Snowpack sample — Rabbit Ears Pass, Jackson County, Colorado, USA (12/17/25, 1:08 PM MST)
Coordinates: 40.387, -106.625
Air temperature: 34 °F
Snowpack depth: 46 cm
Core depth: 30 cm
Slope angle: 6°, slope face: 165°
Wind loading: medium
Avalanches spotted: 0
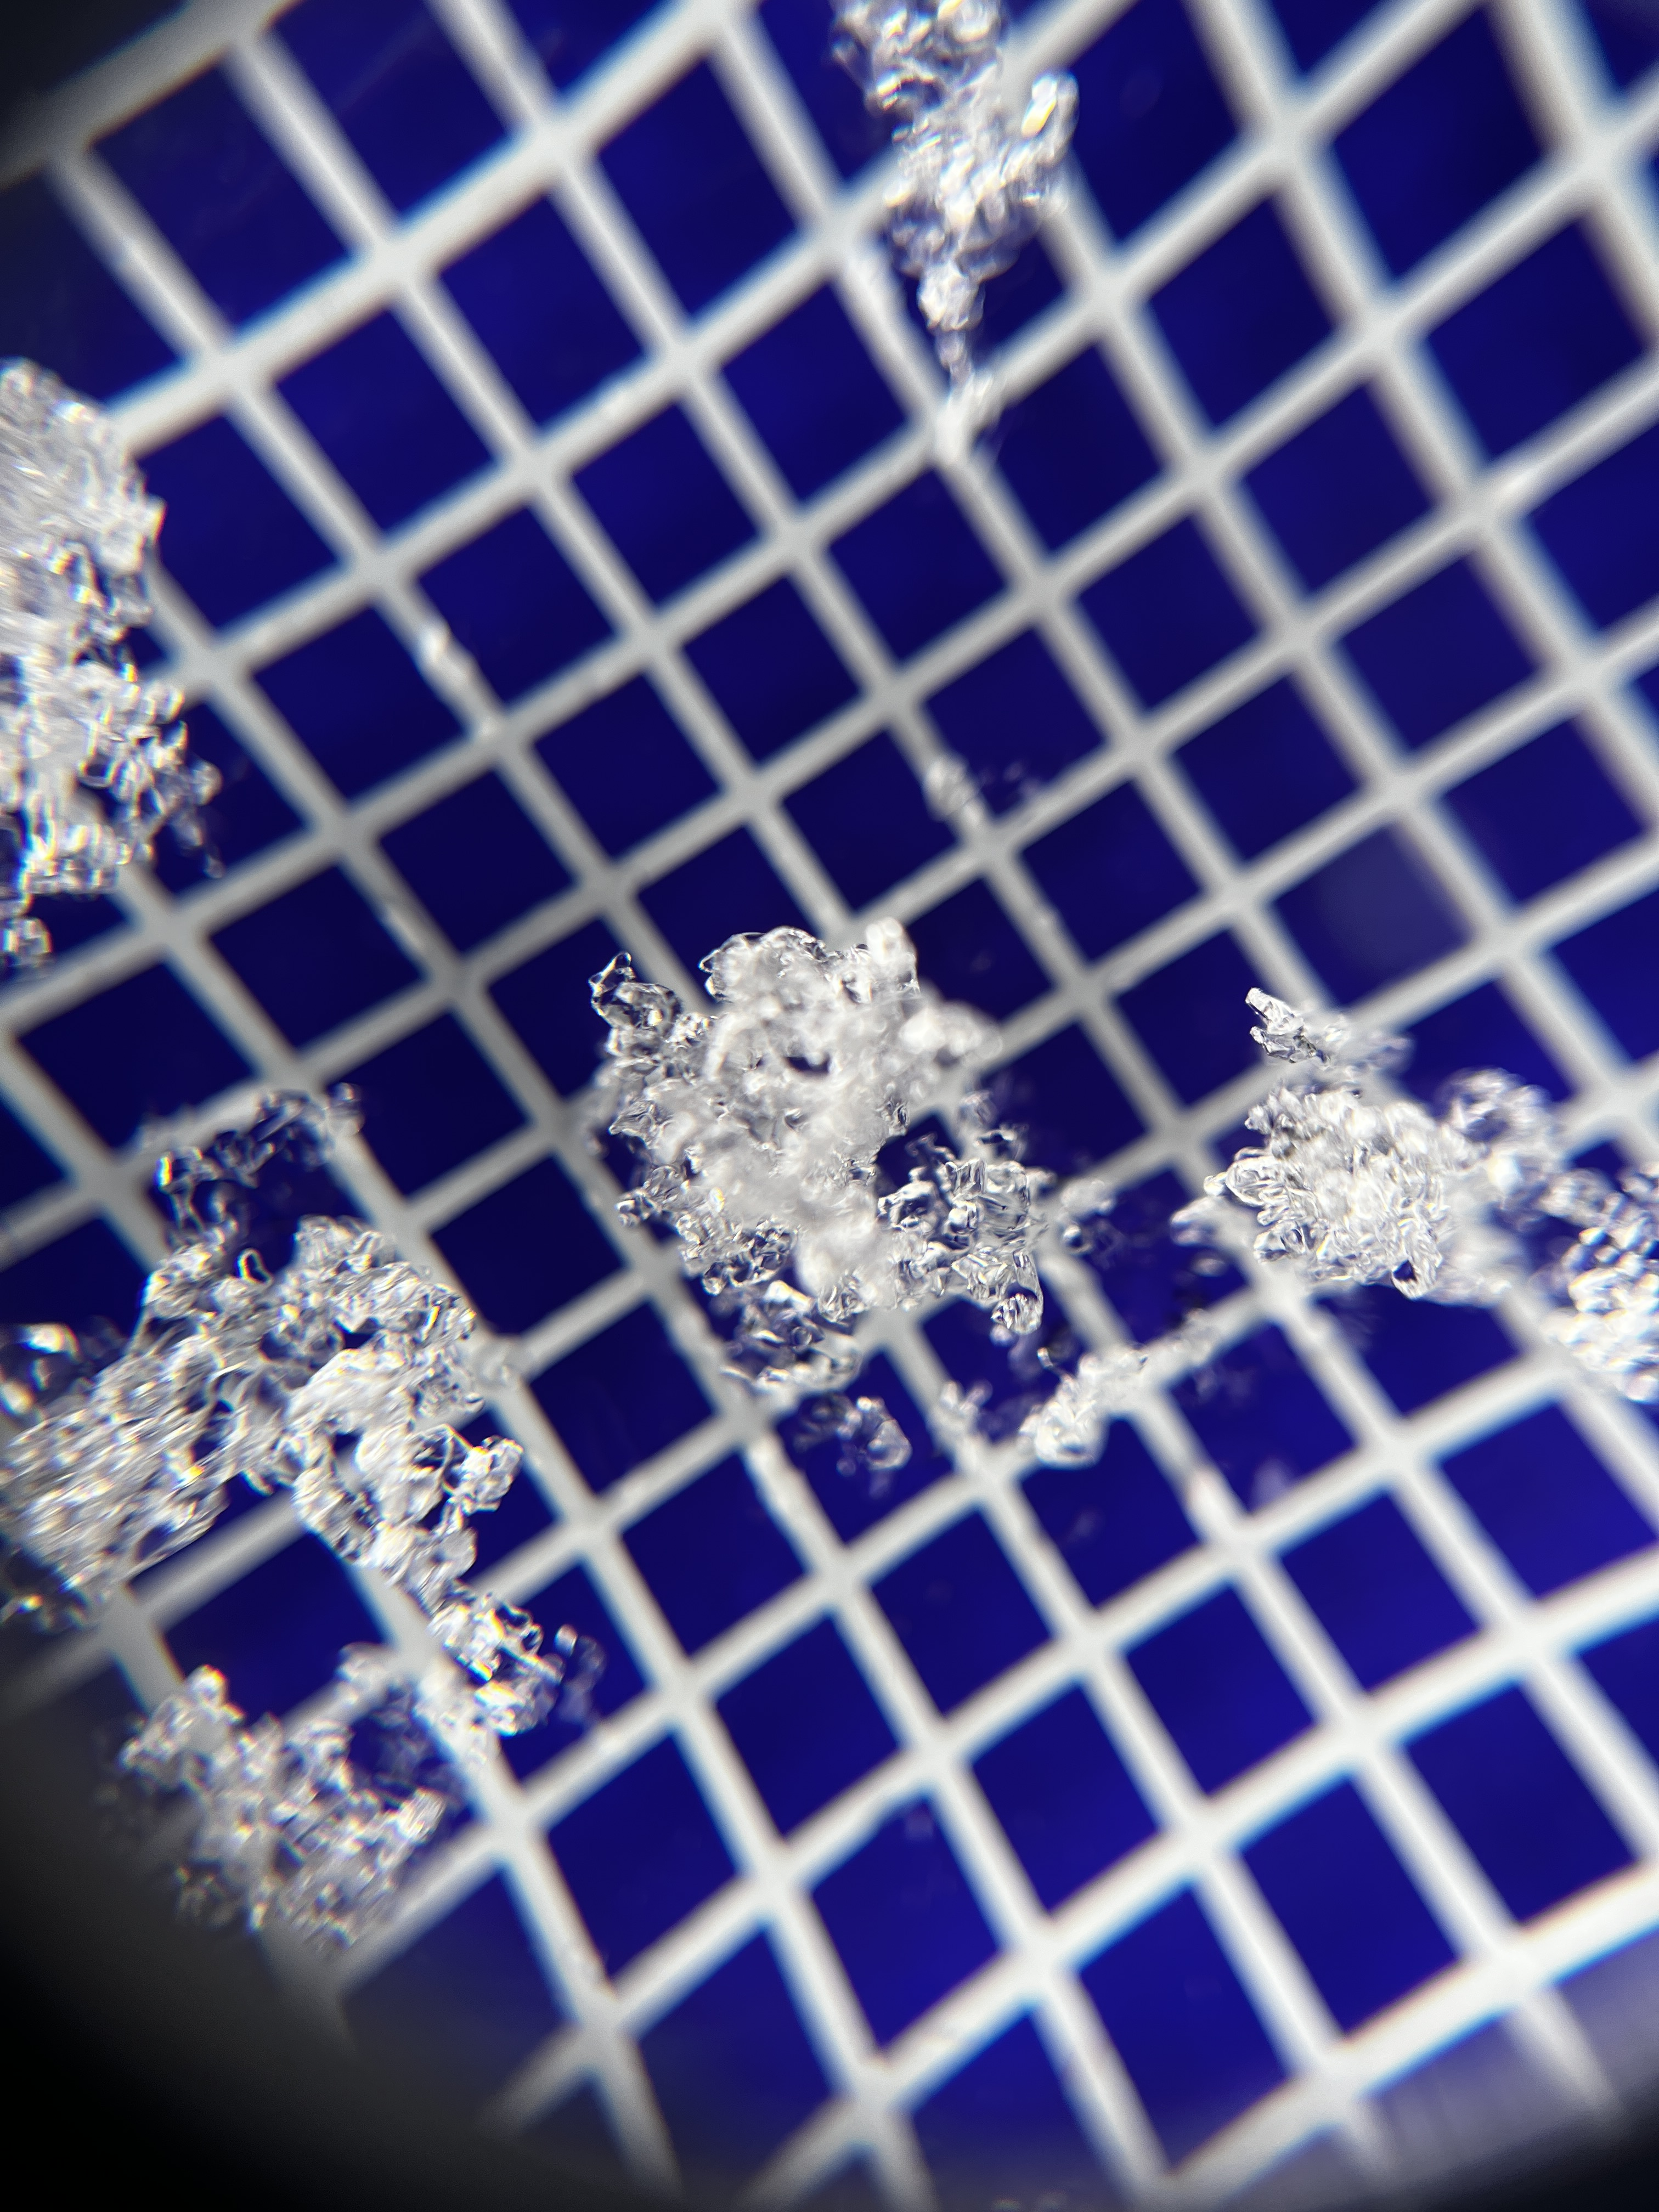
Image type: magnified_profile
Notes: No avalanches spotted nearby, although collected in a meadowy area with minimal risk on this face of the pass.